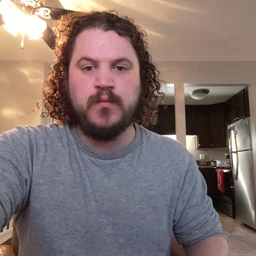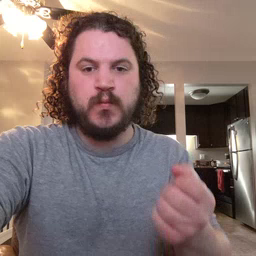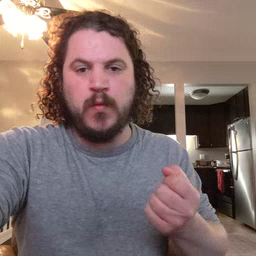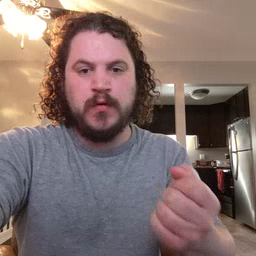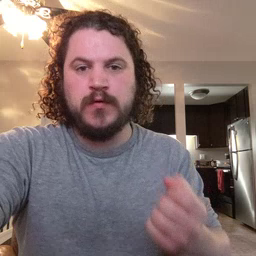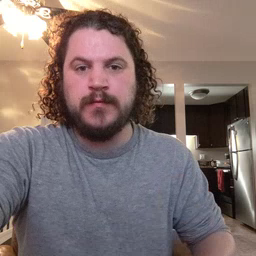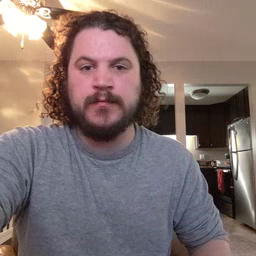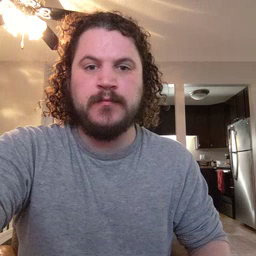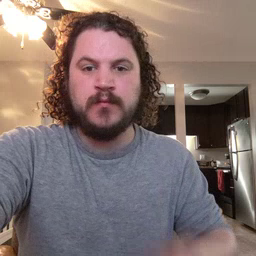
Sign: drawer